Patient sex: M
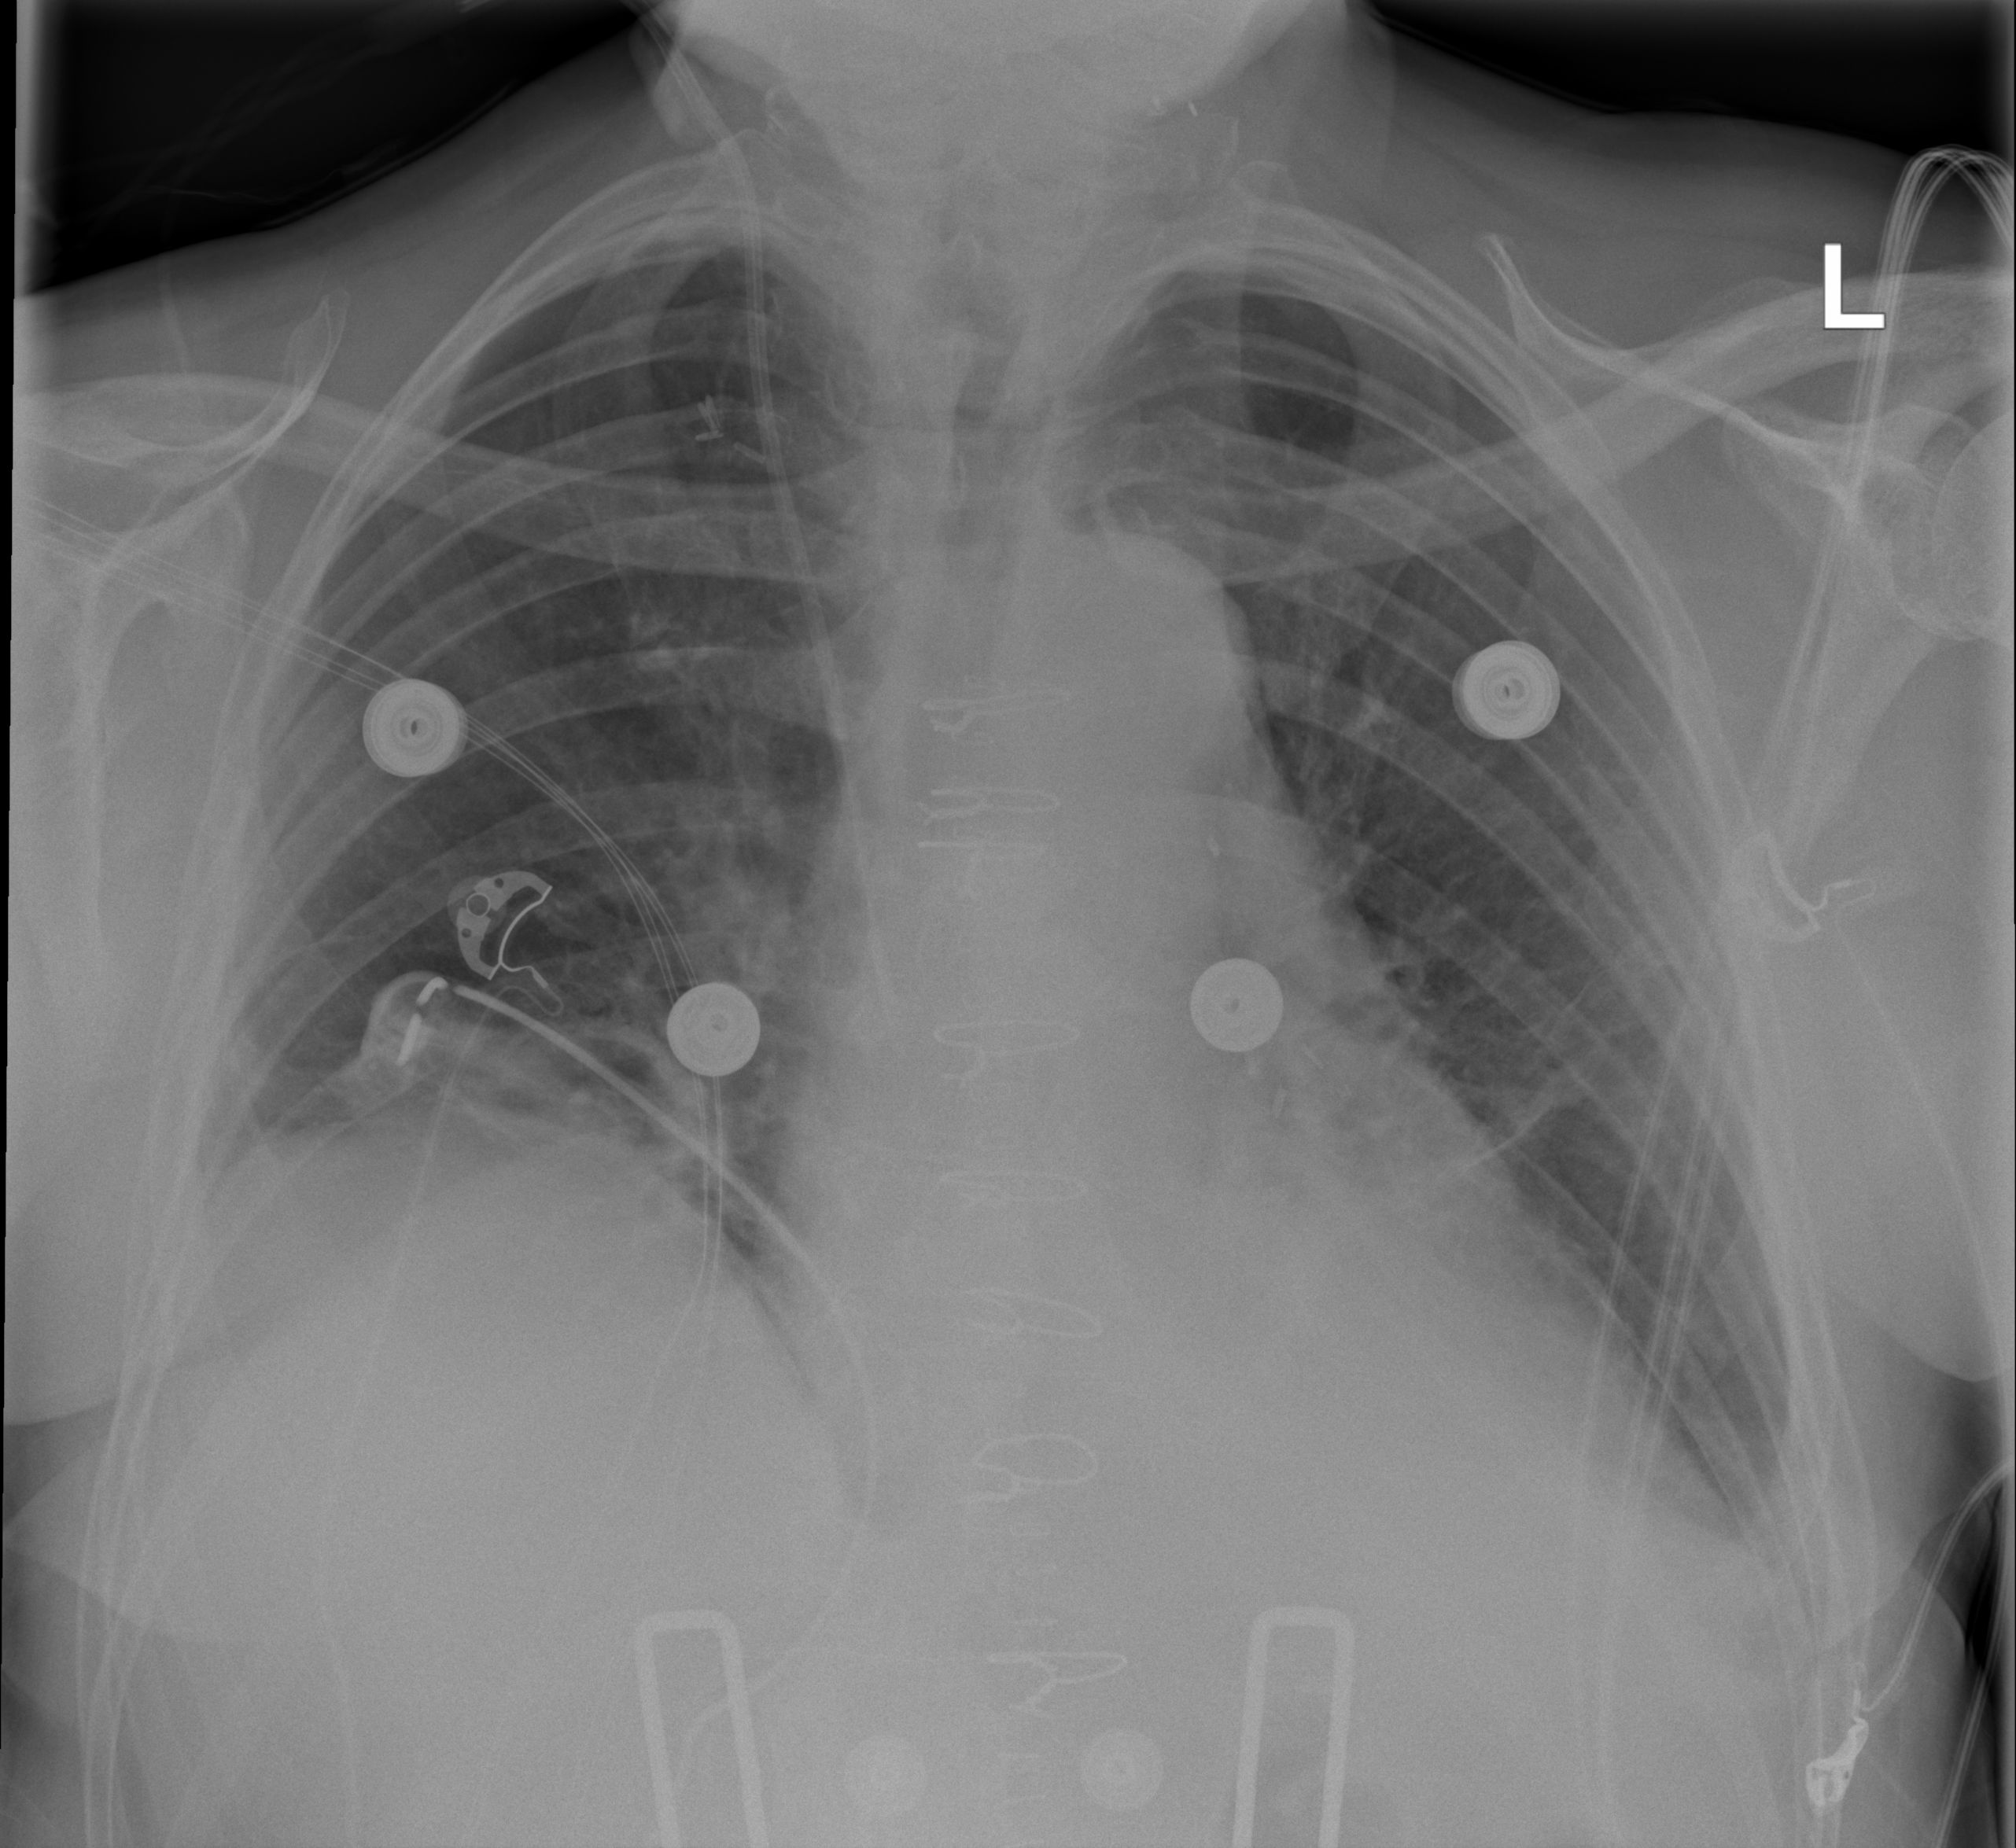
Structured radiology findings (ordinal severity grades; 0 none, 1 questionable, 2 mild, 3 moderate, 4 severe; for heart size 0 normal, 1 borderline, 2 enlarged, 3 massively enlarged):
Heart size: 0
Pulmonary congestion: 0
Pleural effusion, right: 2
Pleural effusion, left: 2
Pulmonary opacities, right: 0
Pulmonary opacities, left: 0
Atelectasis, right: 2
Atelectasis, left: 0